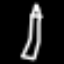
Label: pencil